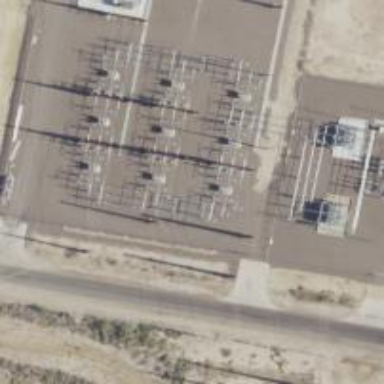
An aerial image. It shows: Switch for power supply.